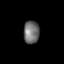
Tissue: lung
Cell type: Epithelial cells
Senescence score: 0.2284
Nuclear area (px): 352
Mean DAPI intensity: 112.236